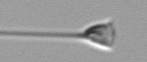
Label: Asterionellopsis_glacialis